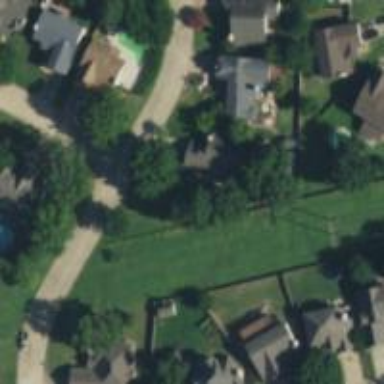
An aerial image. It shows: Neighborhood.